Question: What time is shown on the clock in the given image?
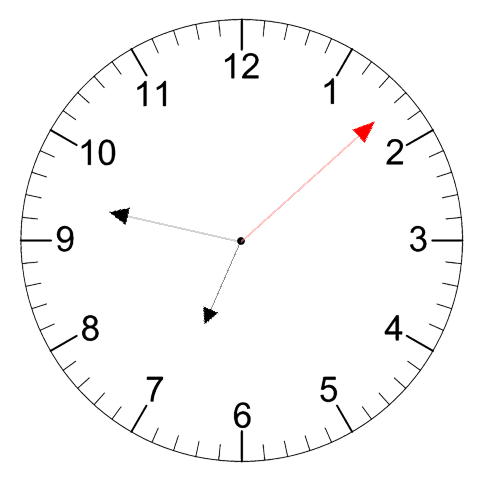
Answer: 06:47:08